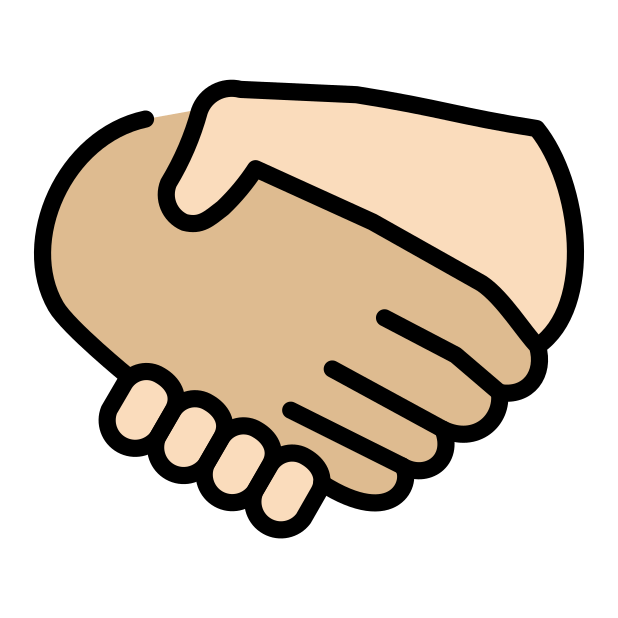
handshake: medium-light skin tone, light skin tone